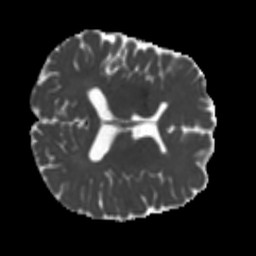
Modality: MD
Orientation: axial
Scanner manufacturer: siemens
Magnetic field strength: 3 T
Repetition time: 4 s
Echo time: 0.0594 s